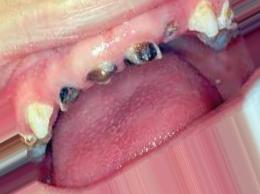
Condition: Caries